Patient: sex M, age 65
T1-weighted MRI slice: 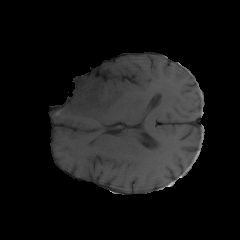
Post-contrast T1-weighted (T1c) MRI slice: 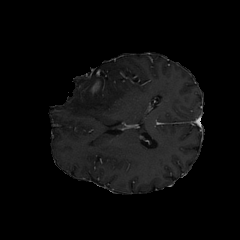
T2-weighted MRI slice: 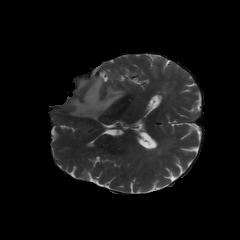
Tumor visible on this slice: yes
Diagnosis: Glioblastoma, IDH-wildtype
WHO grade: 4